Question: I'm new to Xcode and starting a universal app. In the iPad version I want to re-use the main section for different search forms.
I want the user to see a completely different form in the section to the right (see image) for each button on the left menu.
I'm working programmatically.

What's the best way to change the content in this situation? (keeping in mind performance and coding complexity)
EDIT: This is a standard tabbed application, not a split view. Could I have a new view controller and .xib for each form and then change which one is displayed by embedding them in a UIView or UIWindow on this screen?
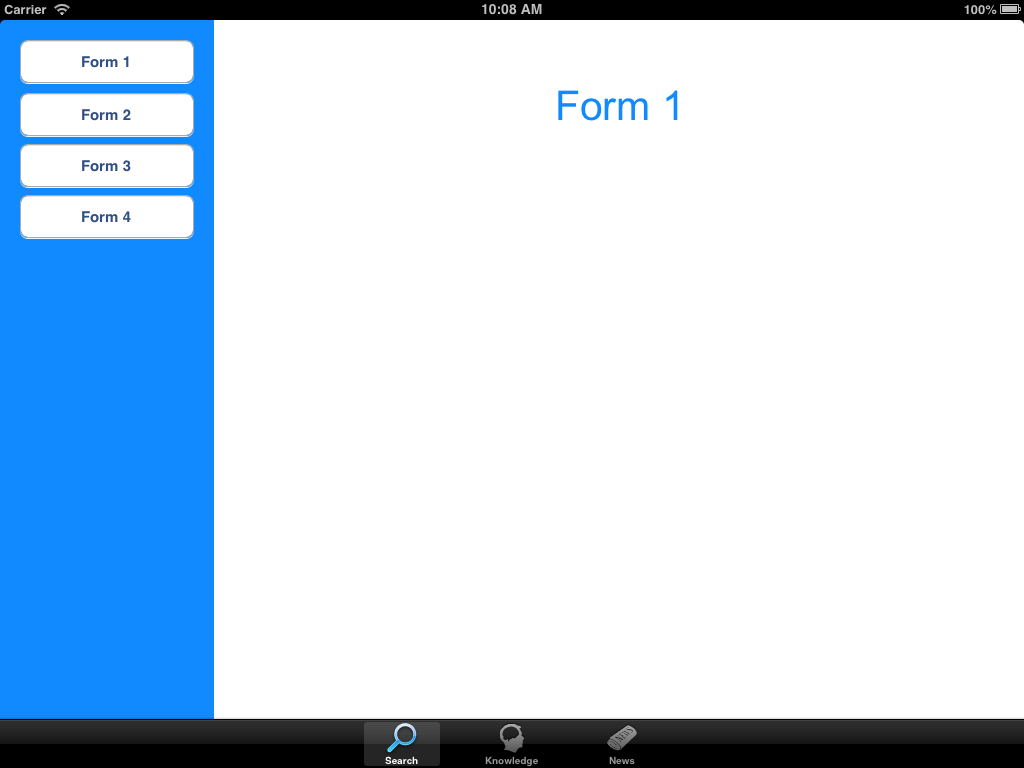
Answer: You've hit upon the right answer in your edit. From what I understand the buttons on the side are analagous to another tab bar controller, but nested within your main tab bar controller?
You might as well follow the same pattern, since it is a familiar one. Your search view controller should act as a <URL>, which would have an array of view controllers representing each form option.
As you switch between the options, add/remove the appropriate view controller views from your view hierarchy (using 'addSubview') view controller hierarchy (using the code in "Adding and removing a child" in the link). The view controller hierarchy is important to ensure that viewDidAppear and so forth is called on your child controllers.
As an illustration, I've created a simple demo project where the main view controller has a set of buttons, each linked to the same action, and an array of contained view controllers. The contained view controllers will be held inside a subview, called 'container' in this example. This would be the size of the right hand area in your screenshot above.
The child controllers are set up as follows in 'viewDidLoad' of the container view controller:
'''
@property (strong, nonatomic) IBOutletCollection(UIButton) NSArray *buttons;
@property (weak, nonatomic) IBOutlet UIView *container;
@property (nonatomic,strong) NSArray *viewControllers;
@property (nonatomic, strong) UIViewController *currentChild;
@end
@implementation JRTViewController
- (void)viewDidLoad
{
[super viewDidLoad];
// Do any additional setup after loading the view, typically from a nib.
for (UIButton *button in self.buttons)
[button addTarget:self action:@selector(buttonTapped:) forControlEvents:UIControlEventTouchUpInside];
NSMutableArray *children = [NSMutableArray new];
for (int i = 0; i < 4; i++)
{
ContainedViewController *child = [ContainedViewController new];
child.name = [NSString stringWithFormat:@"Form %d",i + 1];
[children addObject:child];
}
self.viewControllers = [children copy];
[self buttonTapped:self.buttons[0]];
}
'''
Here I've used four instances of the same view controller class - all it has is a label which indicates which form you are selecting. Really you'd have different classes for each one. I've also "selected" the initial view controller by sending the action method for the first button. The action method does this:
'''
- (IBAction)buttonTapped:(UIButton *)sender
{
NSUInteger index = [self.buttons indexOfObject:sender];
if (index != NSNotFound)
self.currentChild = self.viewControllers[index];
}
'''
Which selects the appropriate VC from the view controller array. The setter method does this:
'''
-(void)setCurrentChild:(UIViewController *)currentChild
{
if (currentChild == _currentChild) return;
// Remove the old child
[_currentChild willMoveToParentViewController:nil];
[_currentChild.view removeFromSuperview];
[_currentChild removeFromParentViewController];
[_currentChild didMoveToParentViewController:nil];
// Add the new one
[currentChild willMoveToParentViewController:self];
[self.container addSubview:currentChild.view];
NSDictionary *views = @{@"view":currentChild.view};
[self.container addConstraints:[NSLayoutConstraint constraintsWithVisualFormat:@"|[view]|" options:0 metrics:nil views:views]];
[self.container addConstraints:[NSLayoutConstraint constraintsWithVisualFormat:@"V:|[view]|" options:0 metrics:nil views:views]];
[self addChildViewController:currentChild];
[currentChild didMoveToParentViewController:self];
_currentChild = currentChild;
}
'''
Which sets up the view controller hierarchy, adds in the view and uses constraints to make it fill the container.
In this example I've hardcoded in four buttons and four child view controllers as I was demonstrating the addition and switching of child view controllers. In reality you'd make it more like a tab bar controller where you assign an array of view controllers and the container would make its own array of buttons.